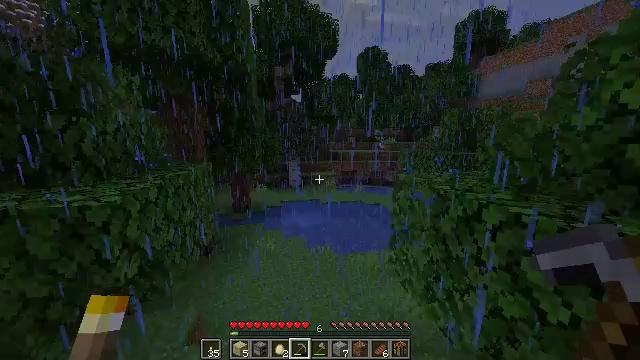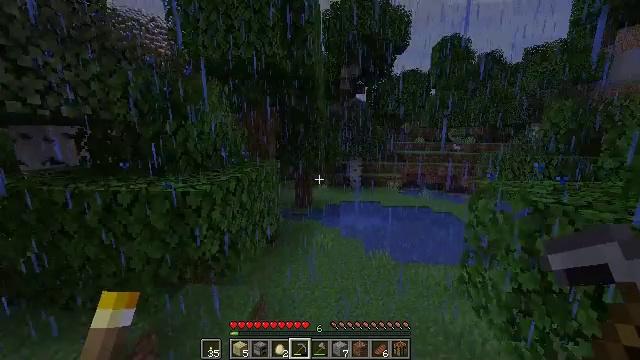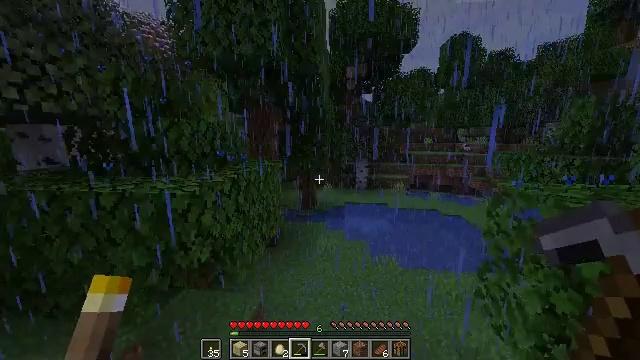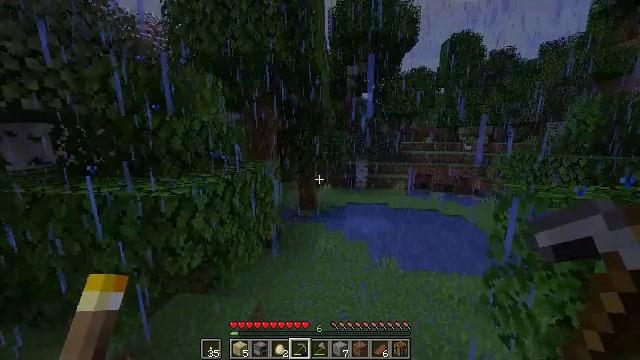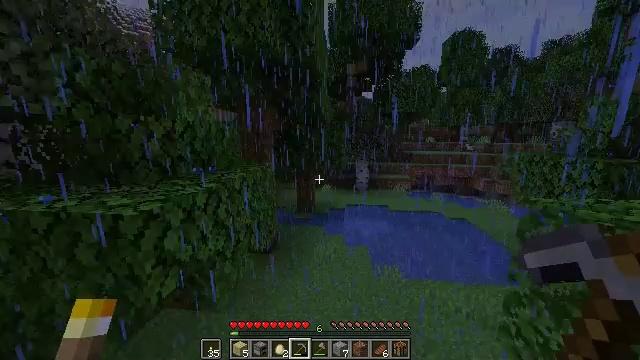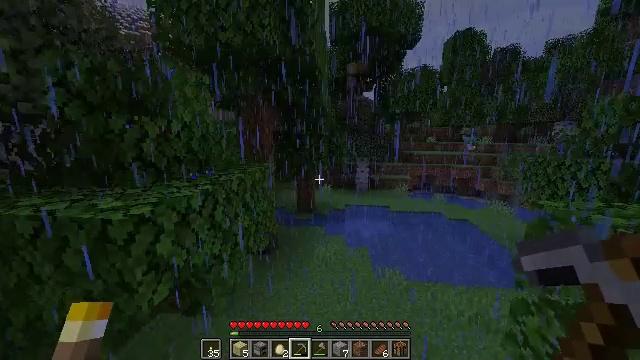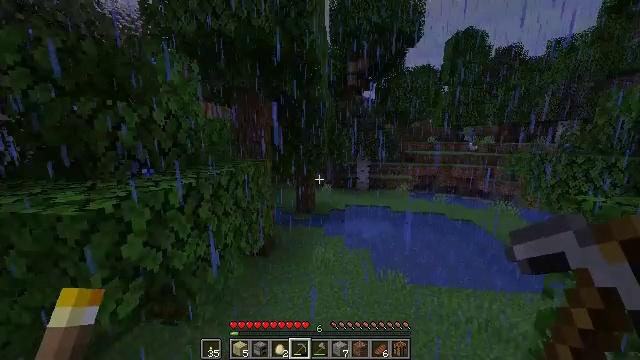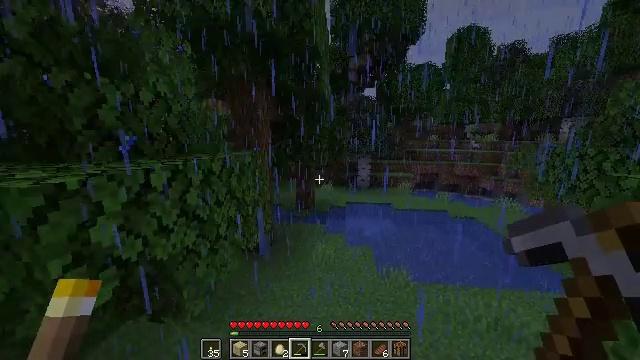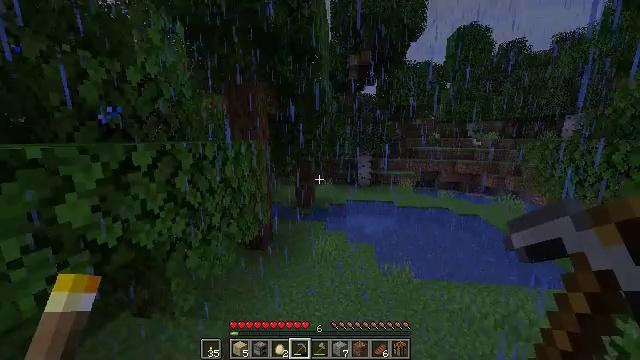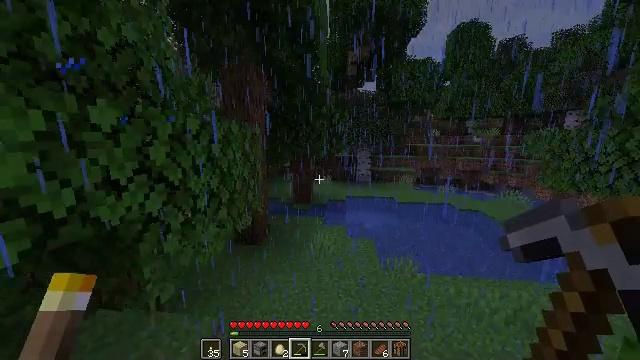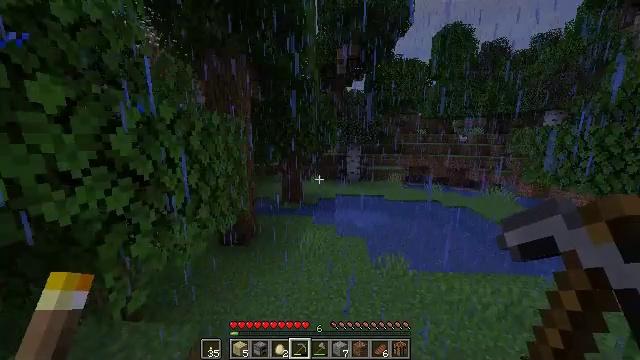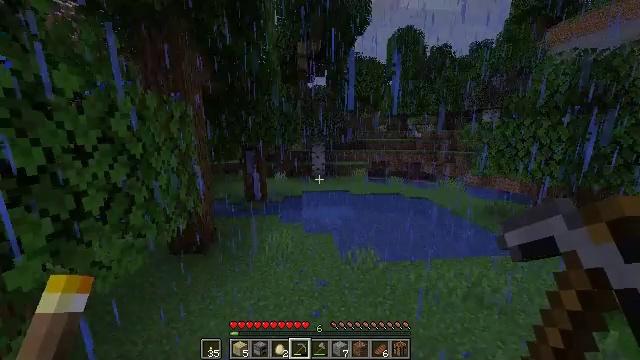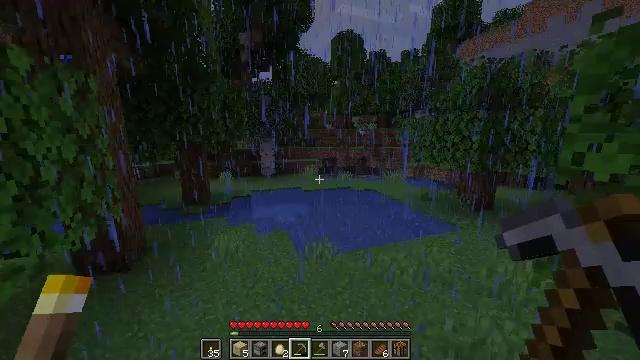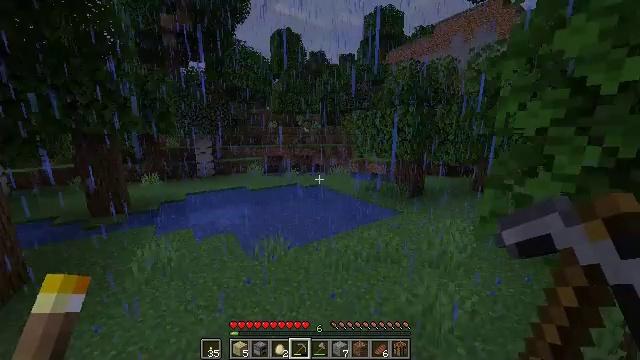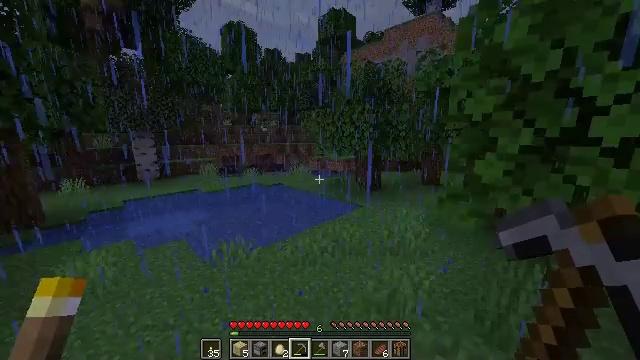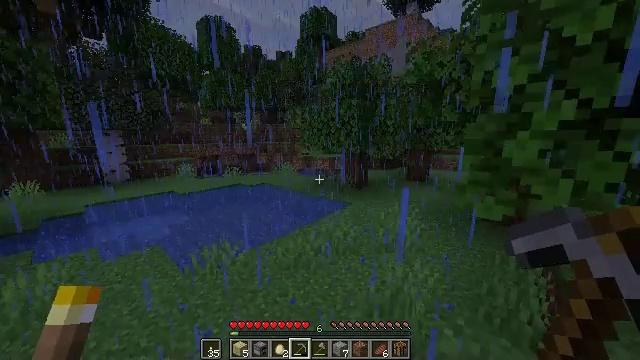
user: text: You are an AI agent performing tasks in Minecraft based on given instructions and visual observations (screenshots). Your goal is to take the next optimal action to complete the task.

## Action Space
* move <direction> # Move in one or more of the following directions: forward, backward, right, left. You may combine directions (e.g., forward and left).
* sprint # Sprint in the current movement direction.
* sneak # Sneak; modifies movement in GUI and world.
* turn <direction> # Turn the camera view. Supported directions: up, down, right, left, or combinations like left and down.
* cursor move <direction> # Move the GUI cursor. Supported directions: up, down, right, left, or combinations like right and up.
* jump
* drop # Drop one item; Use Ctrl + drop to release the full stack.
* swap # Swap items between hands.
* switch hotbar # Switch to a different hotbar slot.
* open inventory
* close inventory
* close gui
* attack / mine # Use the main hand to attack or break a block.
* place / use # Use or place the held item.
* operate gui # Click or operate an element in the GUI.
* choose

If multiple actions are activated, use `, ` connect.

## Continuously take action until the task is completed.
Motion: motion action
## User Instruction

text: Break the sugar cane.
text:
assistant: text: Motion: move forward, sprint, turn left
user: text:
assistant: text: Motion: move forward, sprint, turn left
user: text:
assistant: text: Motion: move forward, sprint
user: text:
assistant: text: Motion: move forward, sprint
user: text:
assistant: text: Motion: move forward, sprint
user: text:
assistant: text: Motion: move forward, sprint
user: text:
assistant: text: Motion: move forward, sprint
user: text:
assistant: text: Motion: move forward, sprint
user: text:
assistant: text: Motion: move forward, sprint
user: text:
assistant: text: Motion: move forward, sprint, turn right
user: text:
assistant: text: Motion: move forward, sprint, turn right
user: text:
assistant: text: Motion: move forward, sprint, turn right
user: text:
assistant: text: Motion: move forward, sprint, turn right
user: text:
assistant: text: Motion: move forward, sprint, turn right
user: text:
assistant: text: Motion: move forward, sprint, turn right
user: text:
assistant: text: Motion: move forward, sprint, turn right
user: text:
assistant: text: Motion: move forward, sprint
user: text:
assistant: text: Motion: move forward, sprint
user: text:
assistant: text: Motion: move forward, sprint
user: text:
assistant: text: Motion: move forward, sprint
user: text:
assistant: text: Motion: move forward, sprint
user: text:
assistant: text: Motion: move forward, sprint
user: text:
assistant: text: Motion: move forward, sprint, turn right
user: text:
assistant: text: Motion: move forward, sprint, turn right
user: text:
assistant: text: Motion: move forward, sprint, turn right
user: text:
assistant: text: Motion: move forward, sprint
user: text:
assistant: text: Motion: move forward, sprint
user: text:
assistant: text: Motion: move forward, sprint
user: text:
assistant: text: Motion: move forward, sprint
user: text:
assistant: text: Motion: move forward, sprint